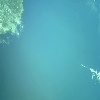
Label: water